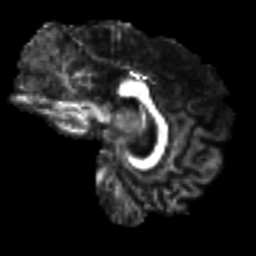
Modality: FA
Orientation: sagittal
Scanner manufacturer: siemens
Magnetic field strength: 3 T
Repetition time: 9.6 s
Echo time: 0.077 s